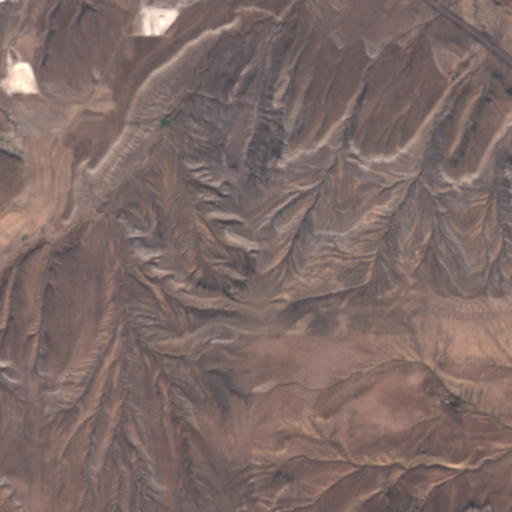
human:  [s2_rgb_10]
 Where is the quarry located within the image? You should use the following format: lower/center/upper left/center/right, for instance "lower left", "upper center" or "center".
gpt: The quarry is located in the upper left of the image.
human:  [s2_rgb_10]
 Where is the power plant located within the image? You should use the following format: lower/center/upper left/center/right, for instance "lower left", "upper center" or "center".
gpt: There is no power plant in the image.